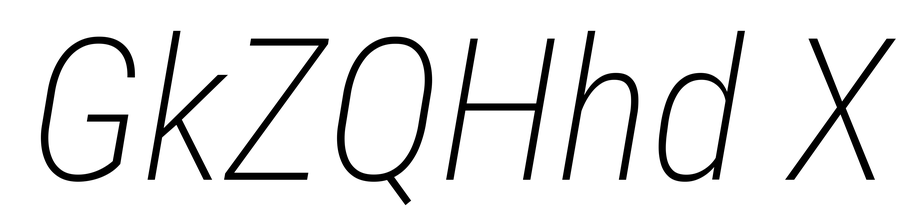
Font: Roboto-Italic_Condensed_ExtraLight_Italic